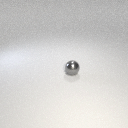
small gray metal sphere